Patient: sex F, age 76
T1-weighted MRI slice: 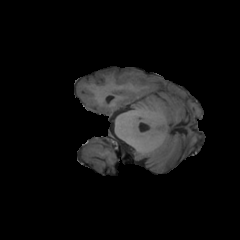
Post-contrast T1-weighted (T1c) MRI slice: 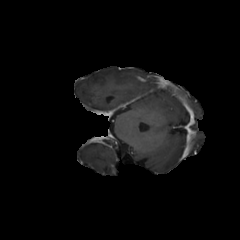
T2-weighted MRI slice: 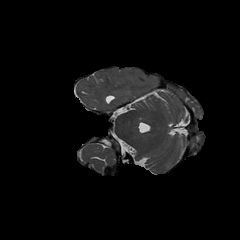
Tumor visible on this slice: no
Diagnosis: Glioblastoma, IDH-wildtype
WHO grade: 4